Question: I am trying to mask an image with something like this:

Would you please help me?
I am using this code:
'''
- (void) viewDidLoad {
UIImage *OrigImage = [UIImage imageNamed:@"dogs.png"];
UIImage *mask = [UIImage imageNamed:@"mask.png"];
UIImage *maskedImage = [self maskImage:OrigImage withMask:mask];
myUIIMage.image = maskedImage;
}
'''
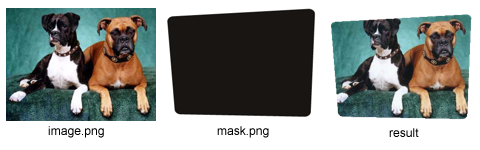
Answer: There's an easier way.
'''
#import <QuartzCore/QuartzCore.h>
// remember to include Framework as well
CALayer *mask = [CALayer layer];
mask.contents = (id)[[UIImage imageNamed:@"mask.png"] CGImage];
mask.frame = CGRectMake(0, 0, <img_width>, <img_height>);
yourImageView.layer.mask = mask;
yourImageView.layer.masksToBounds = YES;
'''
For Swift 4 and plus follow code below
'''
let mask = CALayer()
mask.contents = UIImage(named: "right_challenge_bg")?.cgImage as Any
mask.frame = CGRect(x: 0, y: 0, width: leftBGImage.frame.size.width, height: leftBGImage.frame.size.height)
leftBGImage.layer.mask = mask
leftBGImage.layer.masksToBounds = true
'''